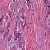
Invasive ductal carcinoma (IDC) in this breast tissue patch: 1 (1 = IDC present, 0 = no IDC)